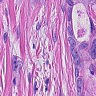
Metastatic tissue present: yes